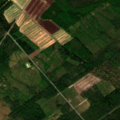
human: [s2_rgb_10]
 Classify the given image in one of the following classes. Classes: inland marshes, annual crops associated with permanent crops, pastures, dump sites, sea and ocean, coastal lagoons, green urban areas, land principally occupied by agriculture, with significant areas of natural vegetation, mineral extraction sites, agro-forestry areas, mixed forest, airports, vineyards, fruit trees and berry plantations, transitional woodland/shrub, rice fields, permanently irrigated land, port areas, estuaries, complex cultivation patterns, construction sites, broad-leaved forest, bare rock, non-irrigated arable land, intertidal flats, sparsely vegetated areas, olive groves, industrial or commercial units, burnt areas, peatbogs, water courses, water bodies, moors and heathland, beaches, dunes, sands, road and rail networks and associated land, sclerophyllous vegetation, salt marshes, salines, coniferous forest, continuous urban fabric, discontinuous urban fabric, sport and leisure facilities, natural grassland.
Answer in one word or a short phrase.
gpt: non-irrigated arable land, coniferous forest, mixed forest, transitional woodland/shrub